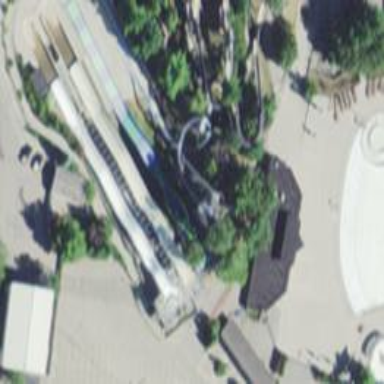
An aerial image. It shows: Water slide attraction.